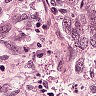
Metastatic tissue present: yes